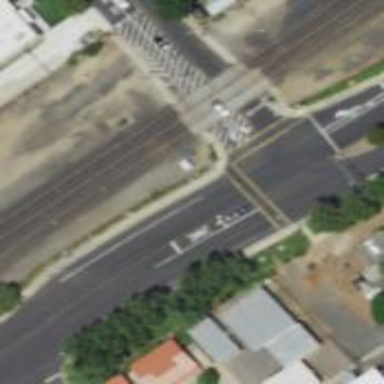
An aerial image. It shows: Railway signal.